Field crop: maize
Growth stage: 2
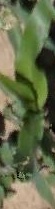
Species: maize